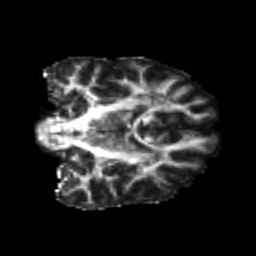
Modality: FA
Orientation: coronal
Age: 21
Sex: male
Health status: healthy
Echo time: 0.074 s